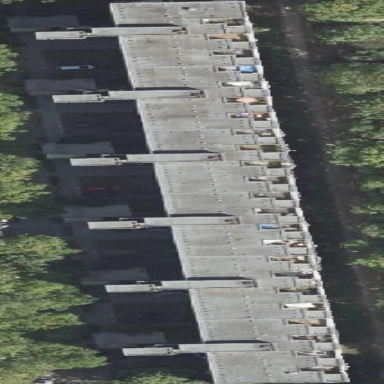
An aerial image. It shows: Building with apartments and flat roof.